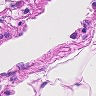
Metastatic tissue present: no